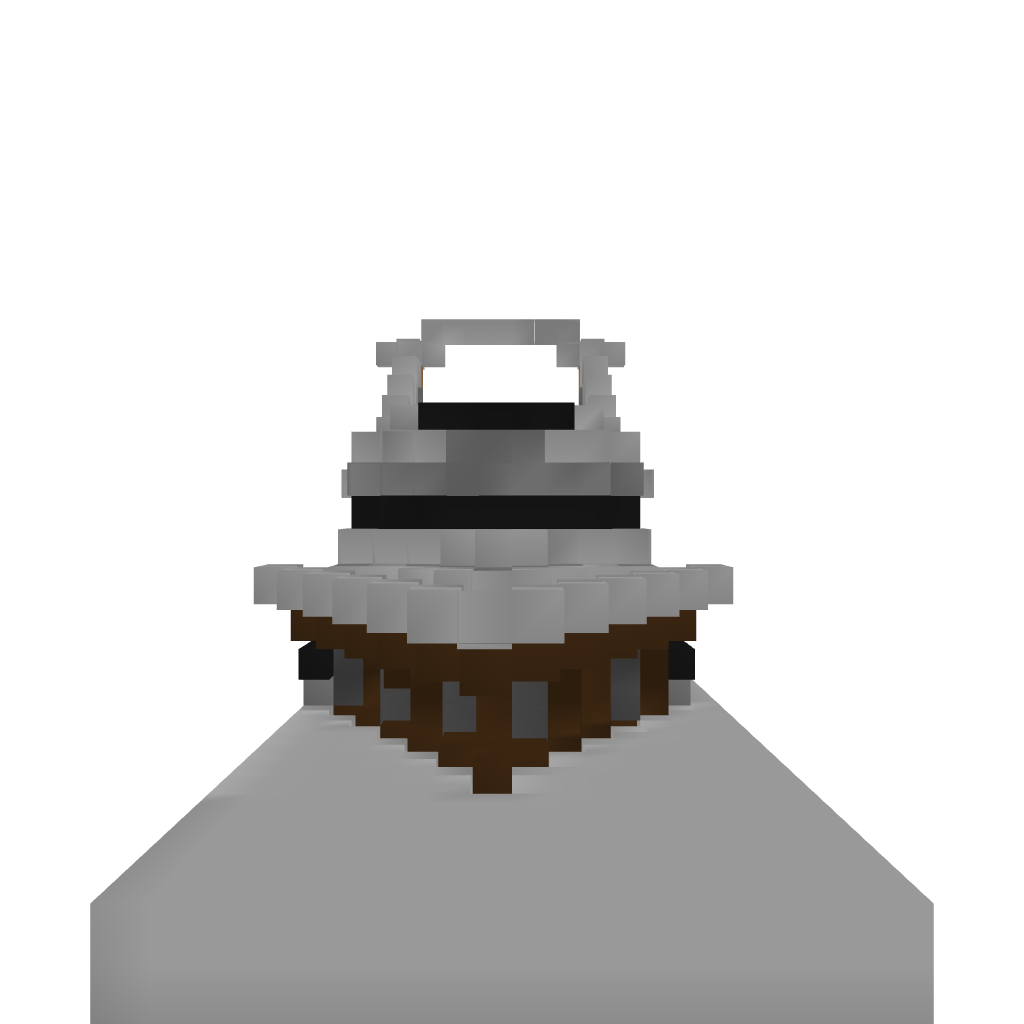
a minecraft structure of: Medium Sized Yacht